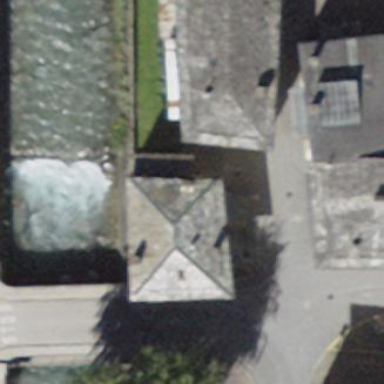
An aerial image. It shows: Hipped roof on residential building.